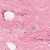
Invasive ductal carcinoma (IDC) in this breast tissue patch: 0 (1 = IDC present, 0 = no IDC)